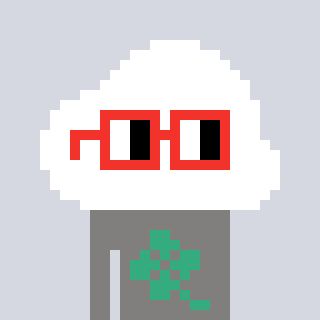
a pixel art character with square red glasses, a cloud-shaped head and a bluegrey-colored body on a cool background